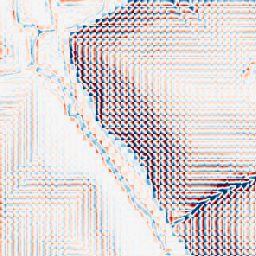
Category: wavelet
Decomposition family: wavelet_dwt
Decomposition parameters: wavelet: haar
level: 3
Upsampling method: cubic_mitchell
Upsampling parameters: scale: 8
Upsampling scale: 8